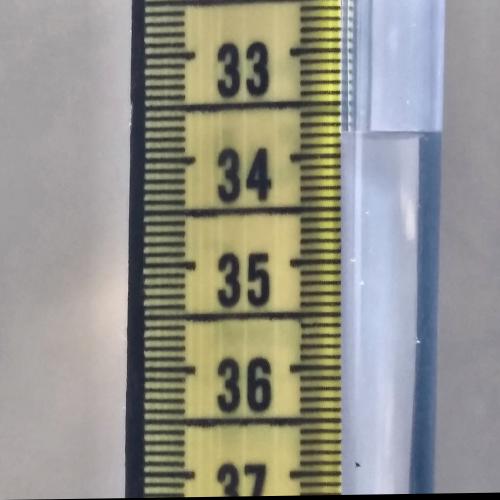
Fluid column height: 33.8 cm